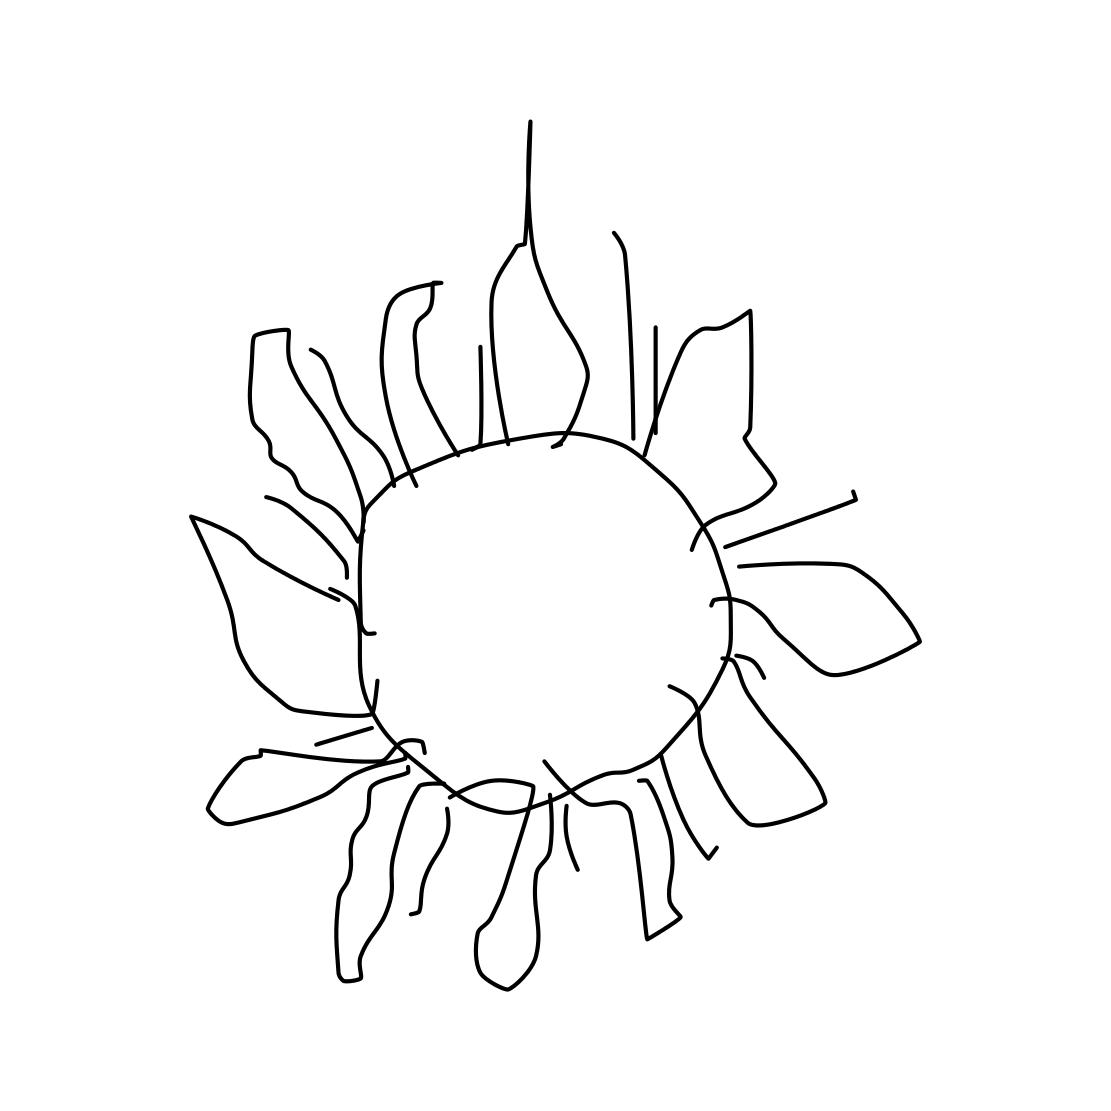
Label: sun